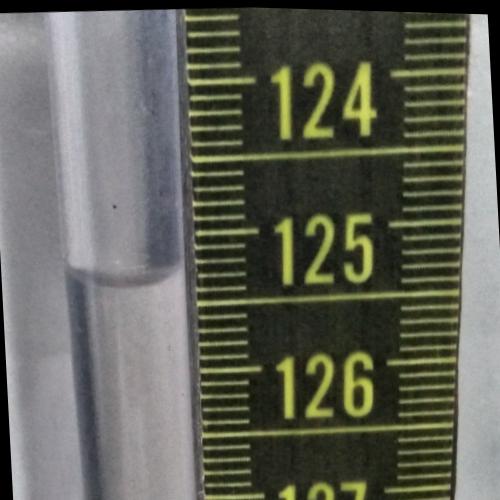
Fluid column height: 125.3 cm